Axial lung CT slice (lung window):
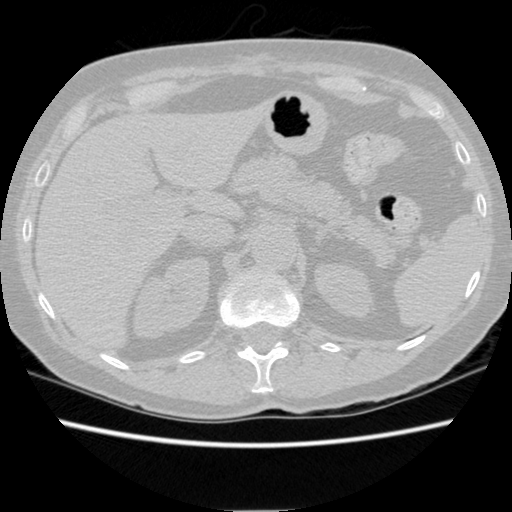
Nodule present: no